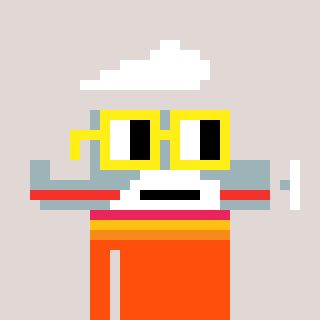
a pixel art character with square yellow glasses, a plane-shaped head and a orange-colored body on a warm background